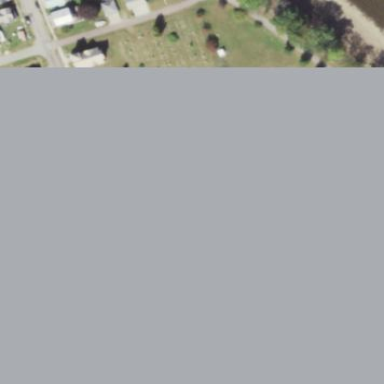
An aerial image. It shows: Grave yard.